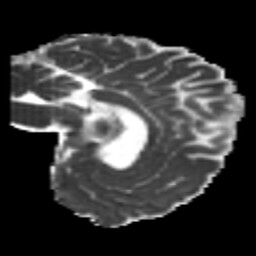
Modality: MD
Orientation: sagittal
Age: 26
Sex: male
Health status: healthy
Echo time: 0.074 s